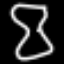
Label: hourglass